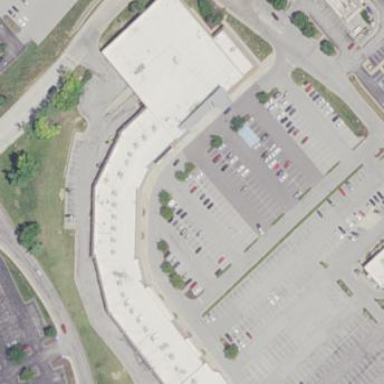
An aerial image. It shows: Retail building.